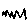
Label: zigzag